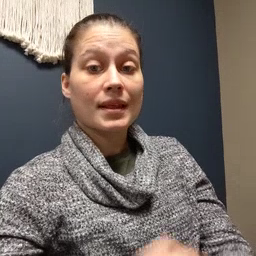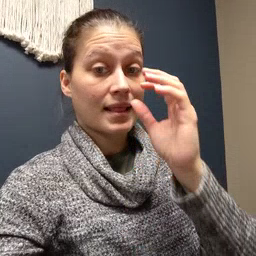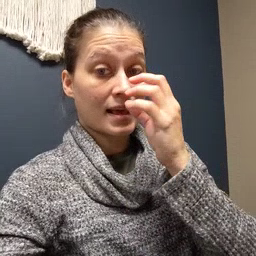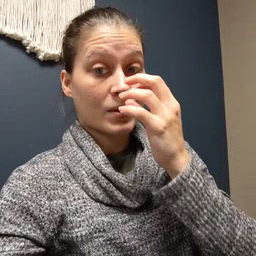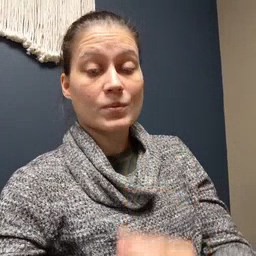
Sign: clown